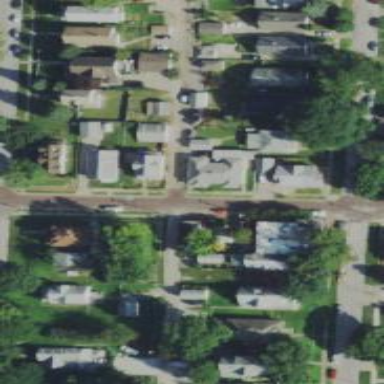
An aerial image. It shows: Alleyway designated as service road.